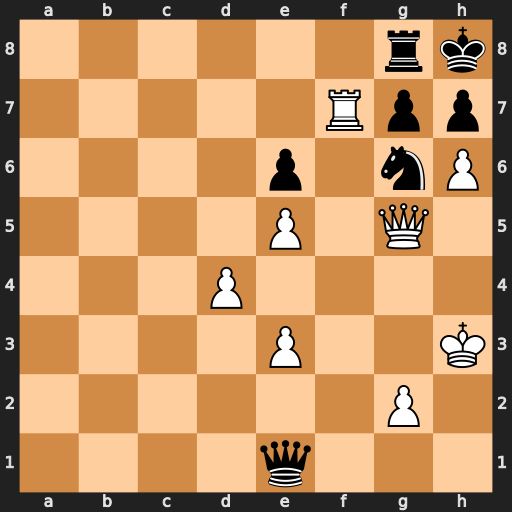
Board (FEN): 6rk/5Rpp/4p1nP/4P1Q1/3P4/4P2K/6P1/4q3
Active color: w
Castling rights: -
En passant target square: -
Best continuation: hxg7+ Rxg7 Qd8+ Nf8 Rxf8+ Rg8 Rxg8#